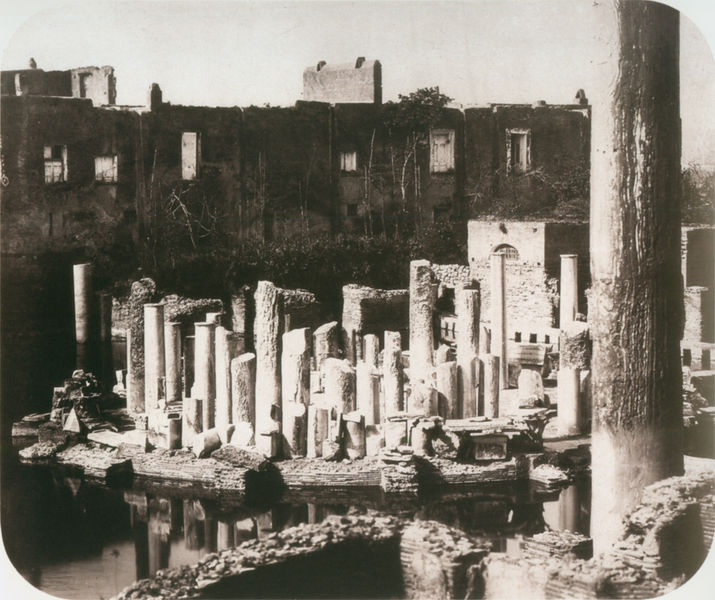
Titel: Ruines de l’ancien marché dir Temple de Serapis à Puzzoles
Künstler: G. Rumine
Schlagwörter: baum, feuer, schatten, wasser, weiß, bäume, fluss, see, stadt, ufer, äste, fenster, holz, licht, marmor, pfeiler, schwarz, säule, säulen, gebäude, haus, wand, stein, steine, spiegel, häuser, spiegelung, zweige, insel, pflanze, pflanzen, italien, mauer, ziegel, brand, halle, foto, fotografie, verfall, ruine, burg, schwarzweiss, ruinen, photo, mauern, antik, griechisch, rinde, zerstört, fotographie, römisch, archäologie, fragmente, ausgrabung, säukle, vernichtet, ruhelos